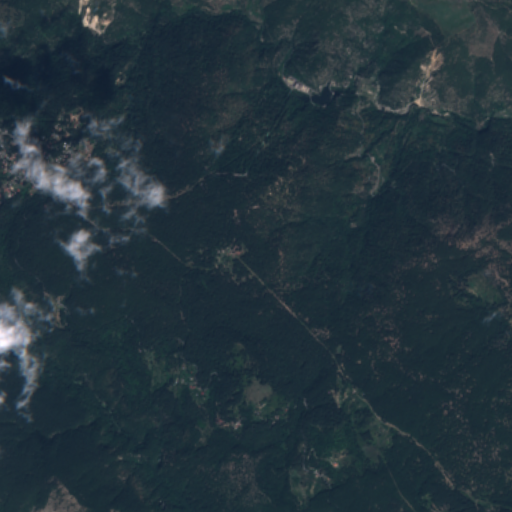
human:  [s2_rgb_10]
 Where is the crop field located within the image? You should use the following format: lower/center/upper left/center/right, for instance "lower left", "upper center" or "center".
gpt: The crop field is located in the lower right of the image.
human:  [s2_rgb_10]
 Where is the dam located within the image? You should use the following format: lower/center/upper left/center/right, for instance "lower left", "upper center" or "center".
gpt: The dam is located in the upper center of the image.
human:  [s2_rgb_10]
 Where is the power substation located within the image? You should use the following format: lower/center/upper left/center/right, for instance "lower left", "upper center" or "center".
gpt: The power substation is located in the upper center of the image.
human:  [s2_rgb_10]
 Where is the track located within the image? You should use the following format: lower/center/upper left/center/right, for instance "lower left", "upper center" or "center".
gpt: There is no track in the image.